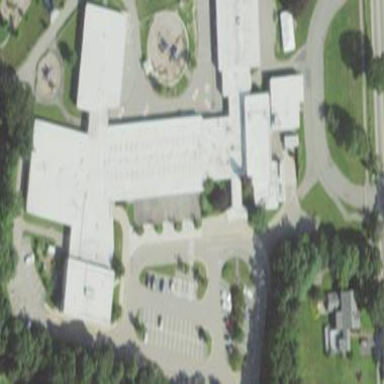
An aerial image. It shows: School building.